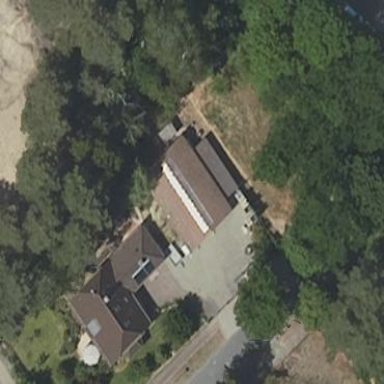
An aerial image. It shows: Shed.